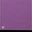
Piece: xx